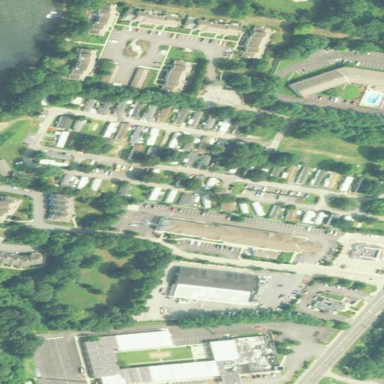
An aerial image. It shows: Residential area known as trailer park.